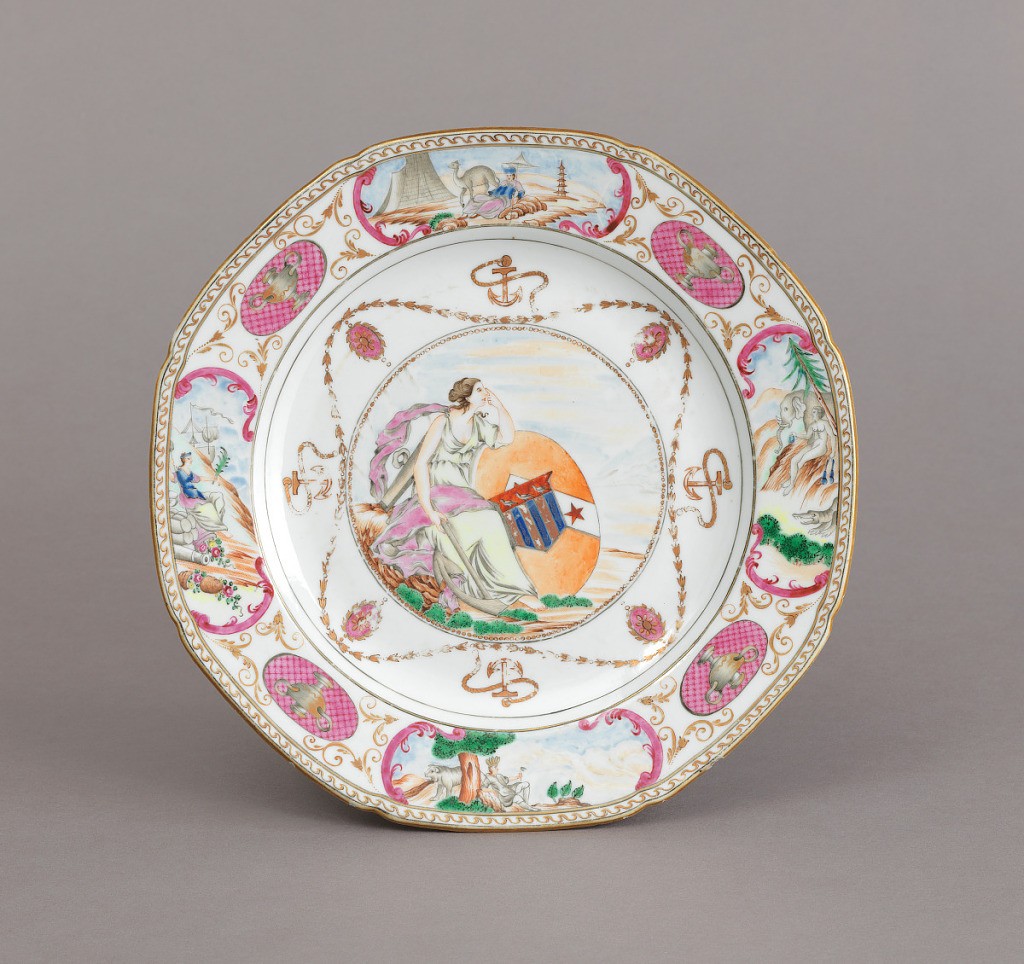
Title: Dinner Plate with the Arms of Ker-Martin
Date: ca. 1790
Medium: porcelain, vitreous enamel, gold
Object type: plate
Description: Octagonal marli with cartouches of the Four Continents: Asia reclining, with parasol, camel, pyramid, and pagoda; Europe as sailor, seated on cornucopia, with ship and cannon as attributes; Africa, nude, seated on rock, with elephant and crocodile; America with feathered headdress, bow and arrow, and unidentified animal, possibly a bear; between cartouches, four diapered ovals with urns; in center, figure of Hope, with anchor, leaning against shield with the arms of William Ker (born 1775), Jane Martin on escutcheon of pretence; surrounding it, husk garland and four anchors.